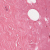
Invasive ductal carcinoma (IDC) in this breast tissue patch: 0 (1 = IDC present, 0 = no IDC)